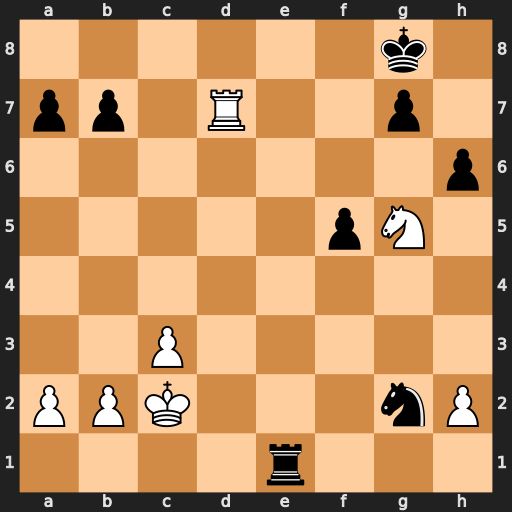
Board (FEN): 6k1/pp1R2p1/7p/5pN1/8/2P5/PPK3nP/4r3
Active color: w
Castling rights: -
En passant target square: -
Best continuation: Rd8+ Re8 Rxe8#